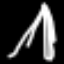
Label: The Eiffel Tower